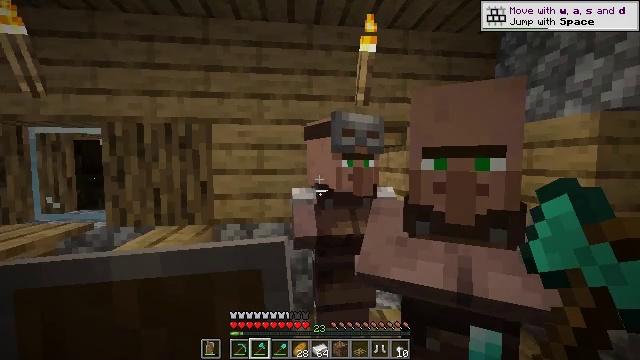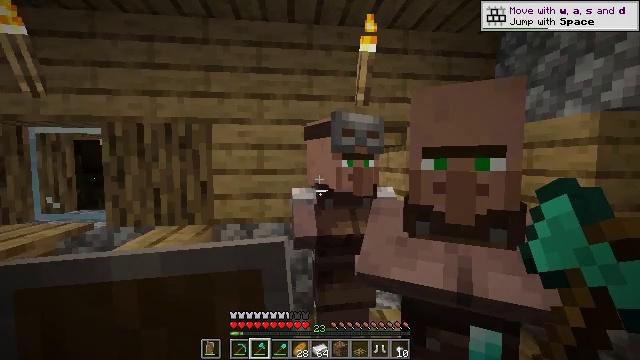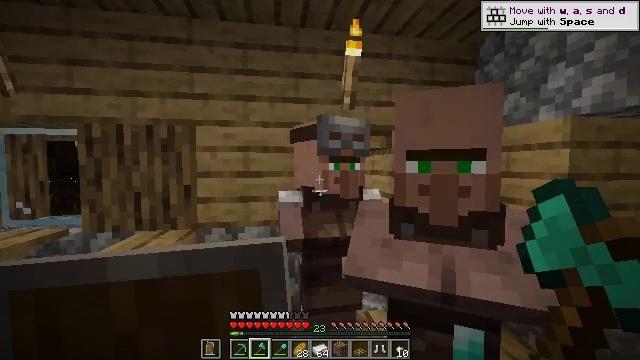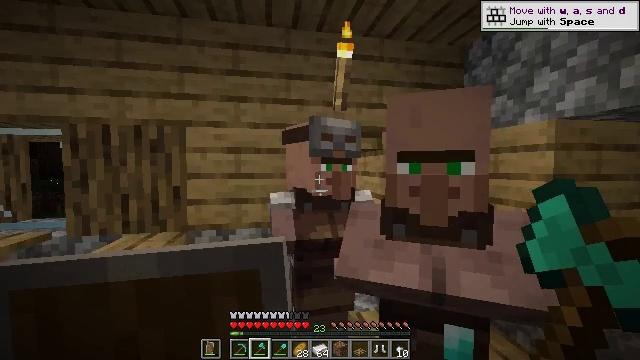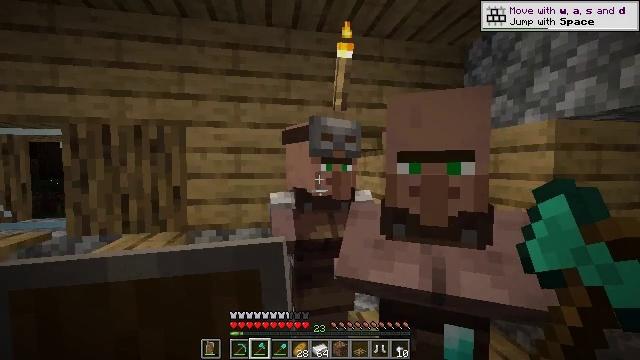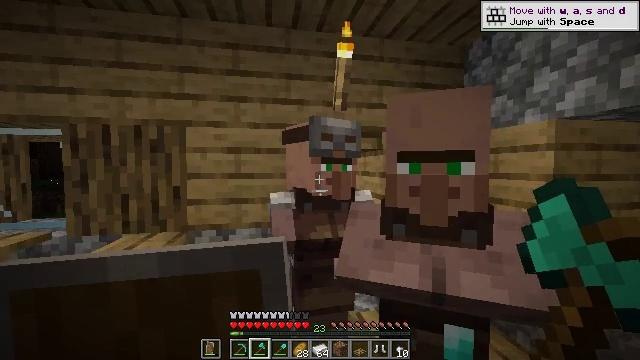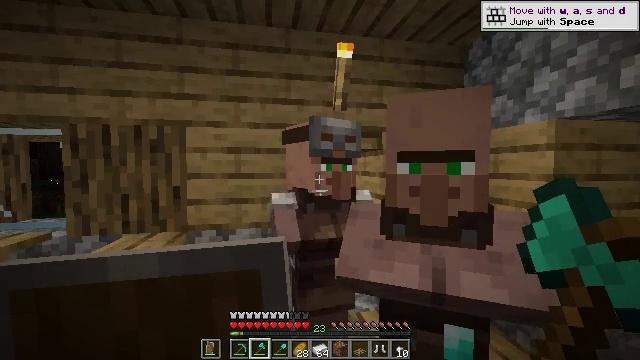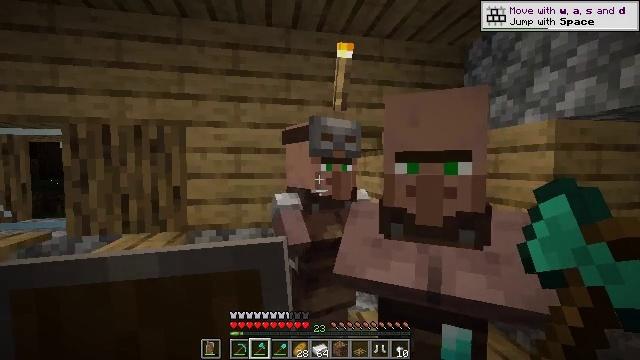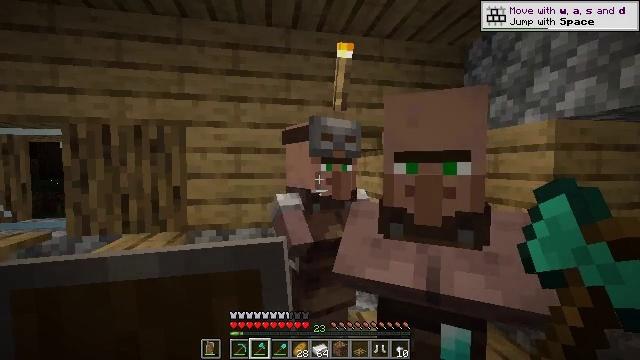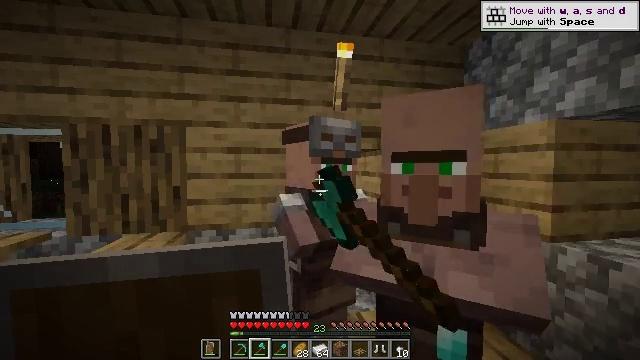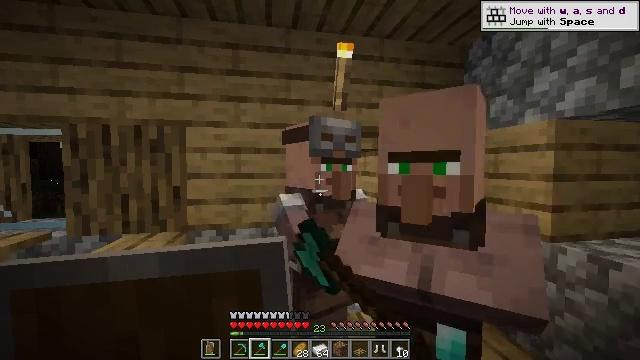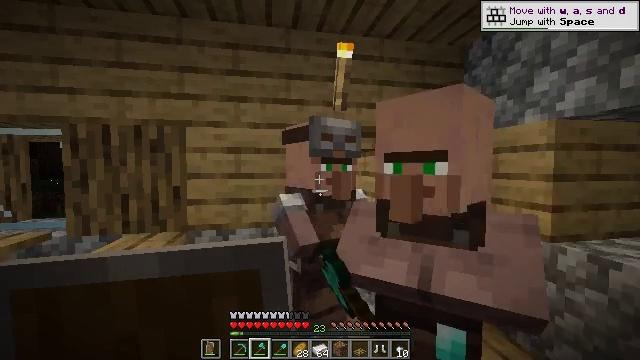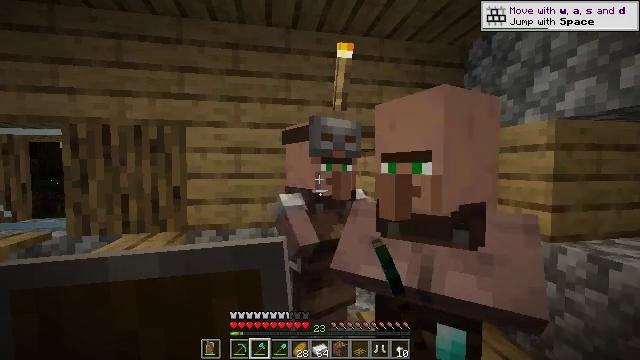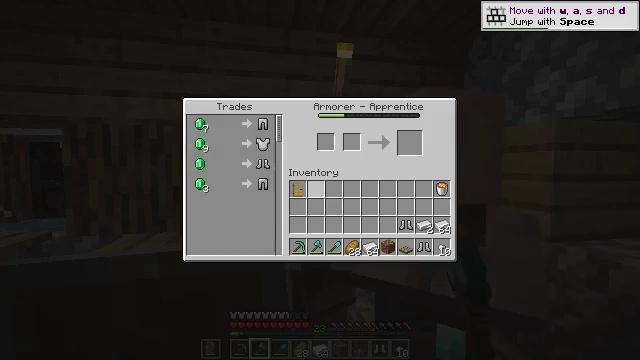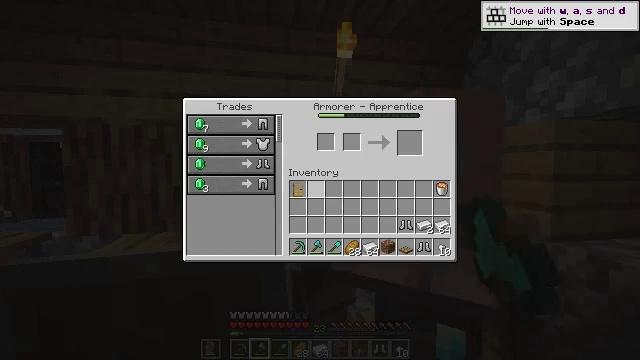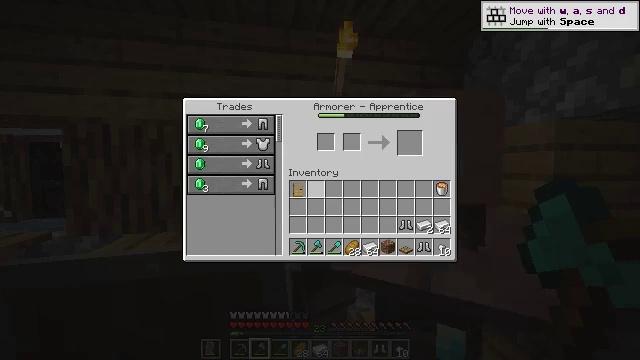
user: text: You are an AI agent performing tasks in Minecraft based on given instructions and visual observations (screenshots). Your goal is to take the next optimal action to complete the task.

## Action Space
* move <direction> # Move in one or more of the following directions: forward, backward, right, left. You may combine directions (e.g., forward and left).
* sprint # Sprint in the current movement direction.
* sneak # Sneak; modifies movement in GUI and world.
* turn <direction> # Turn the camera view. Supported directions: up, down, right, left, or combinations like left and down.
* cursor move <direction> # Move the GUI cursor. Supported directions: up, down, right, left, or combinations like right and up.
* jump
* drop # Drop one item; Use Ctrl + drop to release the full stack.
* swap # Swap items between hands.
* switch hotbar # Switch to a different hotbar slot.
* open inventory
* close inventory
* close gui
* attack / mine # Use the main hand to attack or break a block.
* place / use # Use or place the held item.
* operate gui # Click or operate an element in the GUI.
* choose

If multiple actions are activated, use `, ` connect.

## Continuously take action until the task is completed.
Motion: motion action
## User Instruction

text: craft item air
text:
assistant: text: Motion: no_op
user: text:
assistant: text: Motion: turn right
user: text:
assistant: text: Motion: turn right
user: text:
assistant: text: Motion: no_op
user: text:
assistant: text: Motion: no_op
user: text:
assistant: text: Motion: no_op
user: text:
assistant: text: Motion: no_op
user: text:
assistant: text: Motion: use / place
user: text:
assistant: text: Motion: use / place
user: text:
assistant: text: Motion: use / place
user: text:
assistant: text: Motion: use / place
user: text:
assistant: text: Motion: no_op
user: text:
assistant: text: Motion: open gui
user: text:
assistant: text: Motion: no_op
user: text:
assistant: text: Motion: no_op
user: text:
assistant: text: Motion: no_op
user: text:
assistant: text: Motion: no_op
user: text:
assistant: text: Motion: no_op
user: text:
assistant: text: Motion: no_op
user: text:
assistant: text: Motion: no_op
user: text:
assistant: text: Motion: no_op
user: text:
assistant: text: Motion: no_op
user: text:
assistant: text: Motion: no_op
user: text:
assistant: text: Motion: no_op
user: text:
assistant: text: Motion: no_op
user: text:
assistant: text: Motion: no_op
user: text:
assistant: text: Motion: no_op
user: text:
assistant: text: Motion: no_op
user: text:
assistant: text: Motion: no_op
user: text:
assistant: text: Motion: no_op